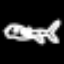
Label: airplane